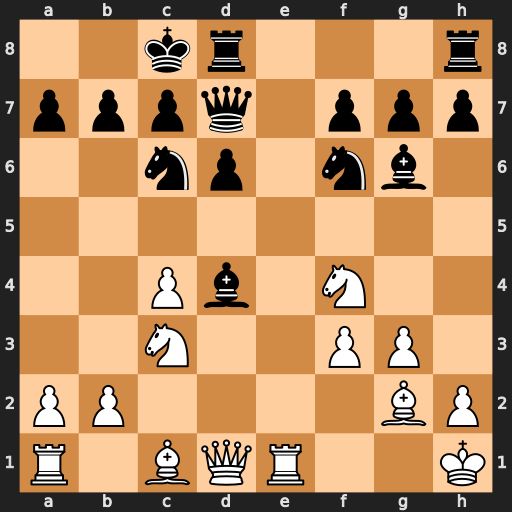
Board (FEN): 2kr3r/pppq1ppp/2np1nb1/8/2Pb1N2/2N2PP1/PP4BP/R1BQR2K
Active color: w
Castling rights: -
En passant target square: -
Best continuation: Bh3 Bf5 g4 Bxc3 bxc3